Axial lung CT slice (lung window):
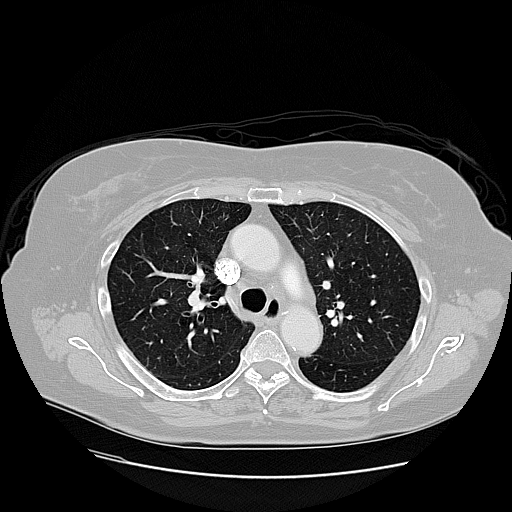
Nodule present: no